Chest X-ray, PA view. Patient: 65 years old, sex M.
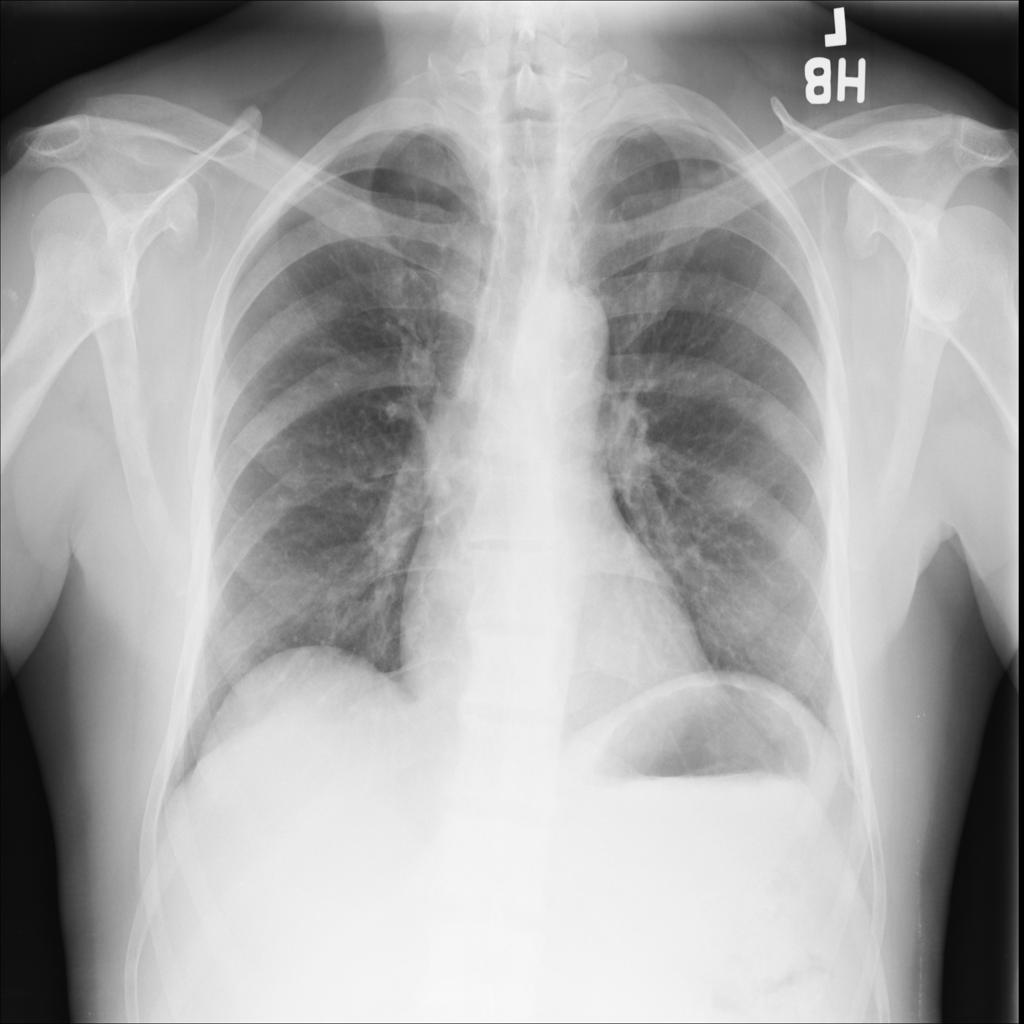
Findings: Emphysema